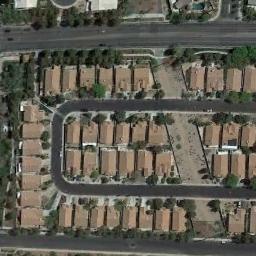
Label: residential